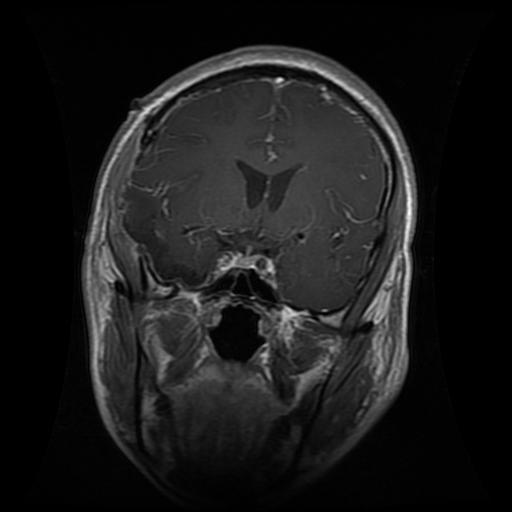
Label: glioma